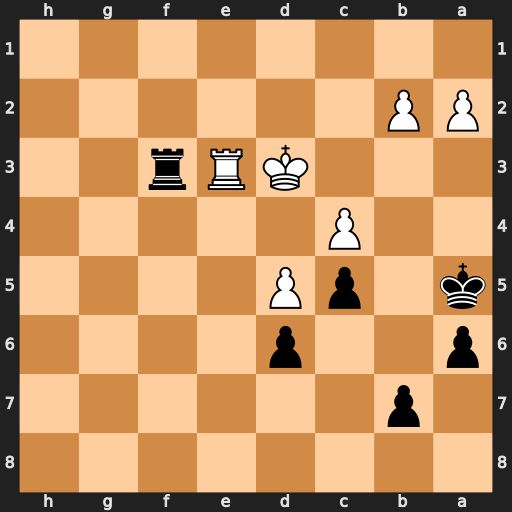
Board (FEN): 8/1p6/p2p4/k1pP4/2P5/3KRr2/PP6/8
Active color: b
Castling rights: -
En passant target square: -
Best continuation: Rxe3+ Kxe3 Kb4